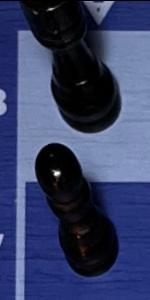
Label: Pawn_Black